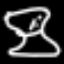
Label: hourglass